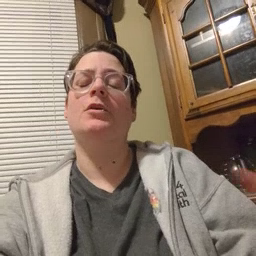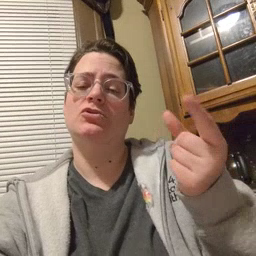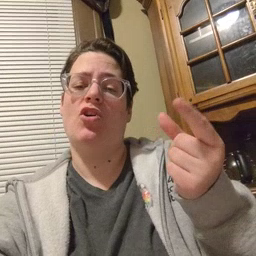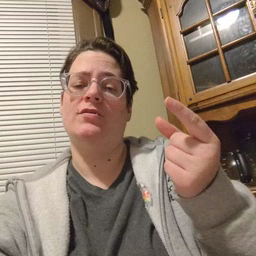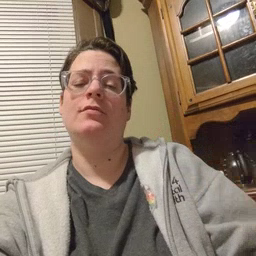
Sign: dog